Field crop: maize
Growth stage: 2
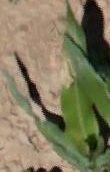
Species: maize